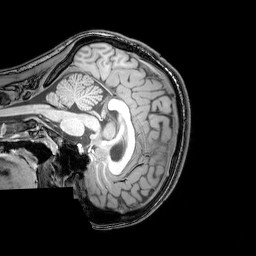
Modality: T1w
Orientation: sagittal
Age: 22
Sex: female
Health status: healthy
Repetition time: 0.081 s
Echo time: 0.037 s